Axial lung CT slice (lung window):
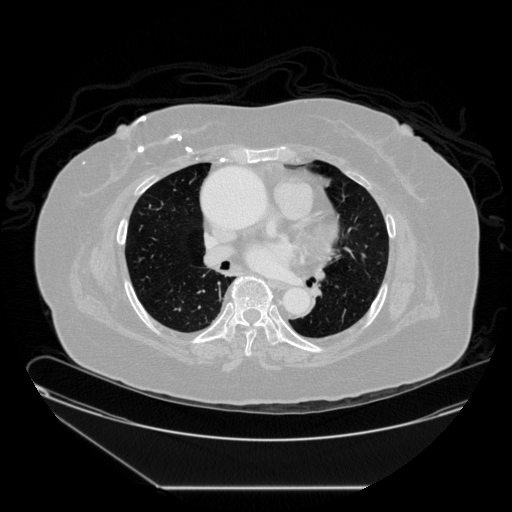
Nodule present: no